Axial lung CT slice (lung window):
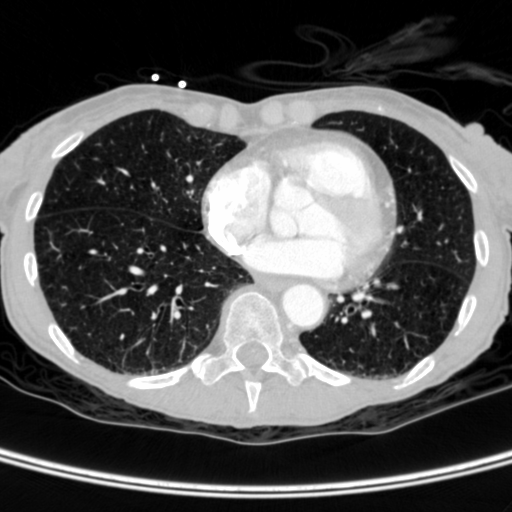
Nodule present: no